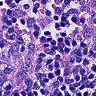
Metastatic tissue present: no